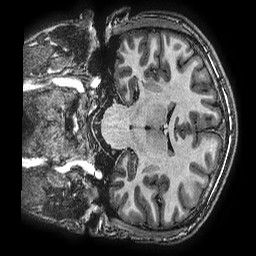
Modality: T1w
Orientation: coronal
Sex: male
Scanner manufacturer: ge
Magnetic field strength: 3 T
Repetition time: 0.00766 s
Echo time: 0.003476 s